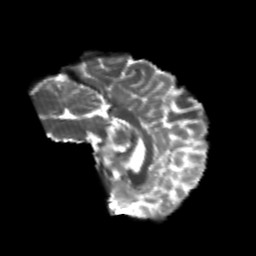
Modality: T2w
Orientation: sagittal
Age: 23
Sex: male
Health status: healthy
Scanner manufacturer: philips
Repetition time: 7.391 s
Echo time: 0.08599 s